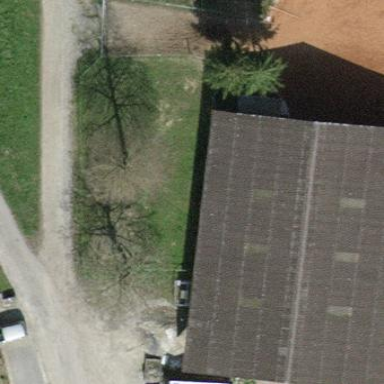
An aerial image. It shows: Cowshed building.